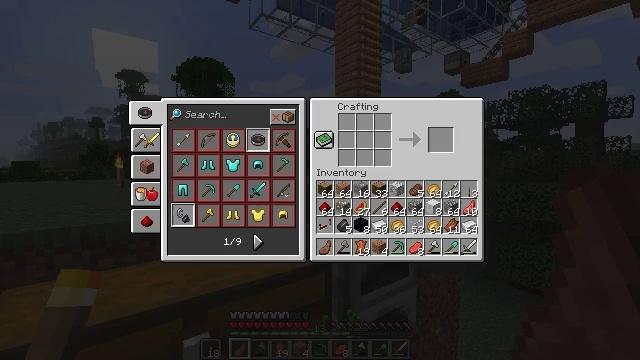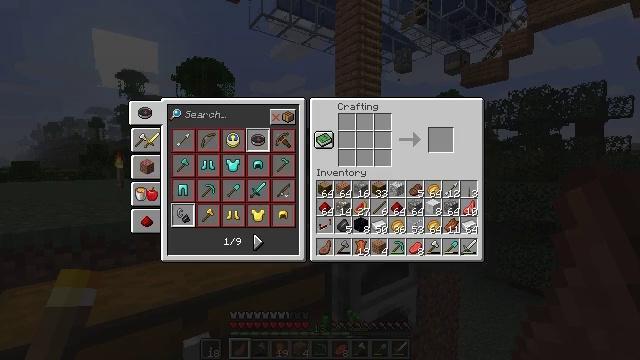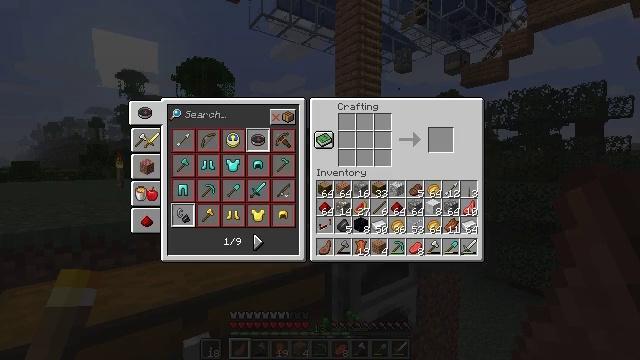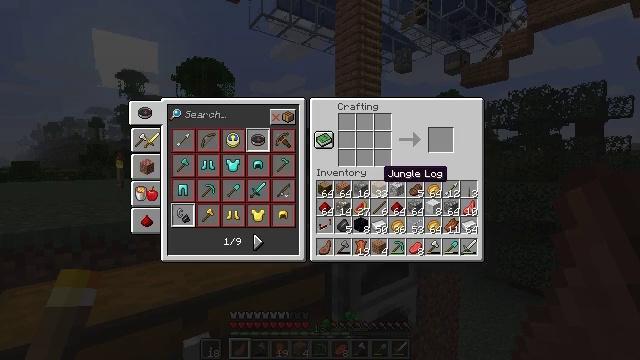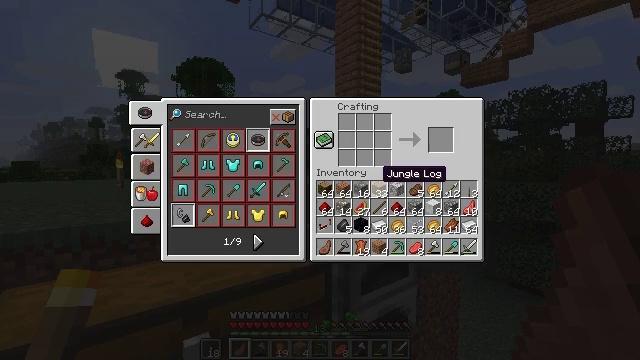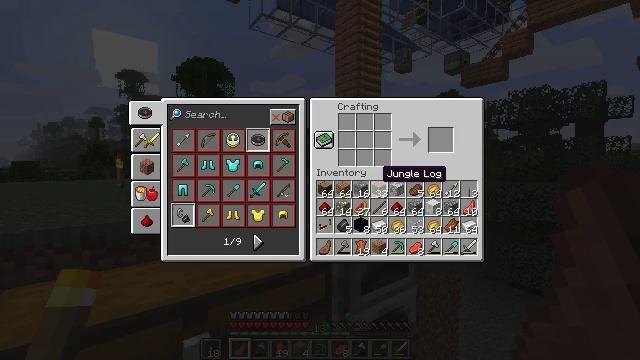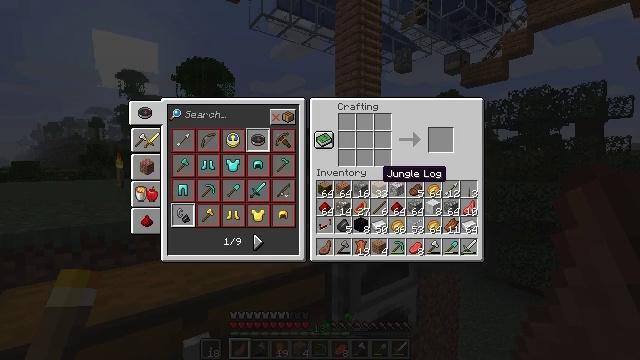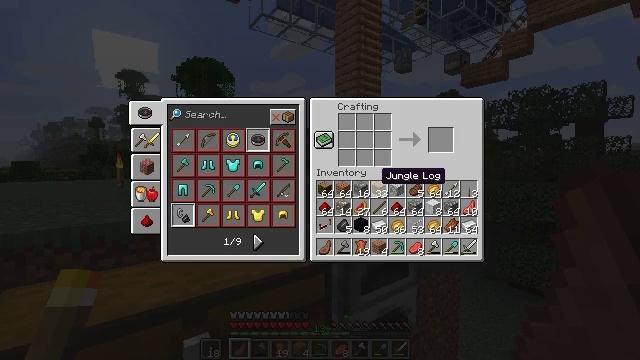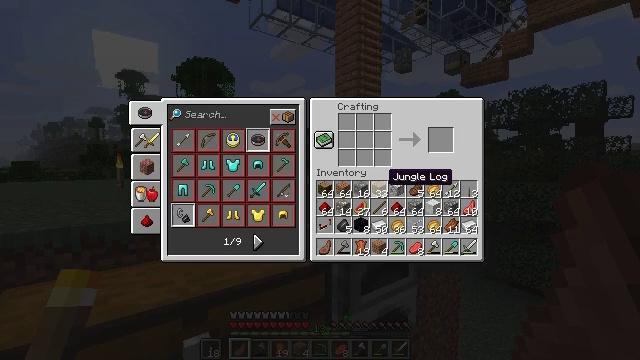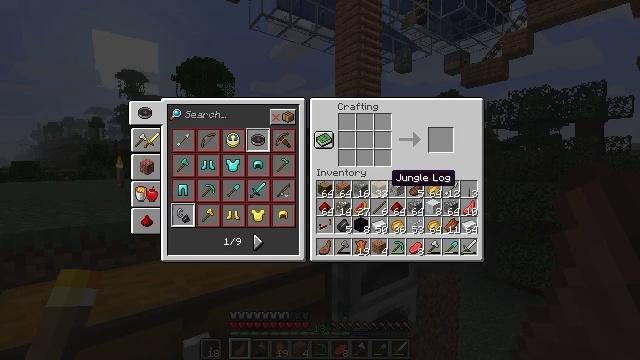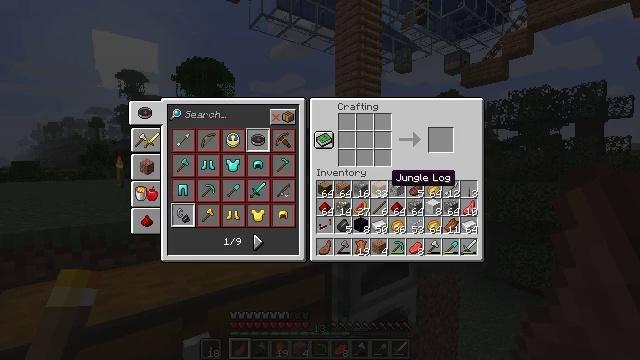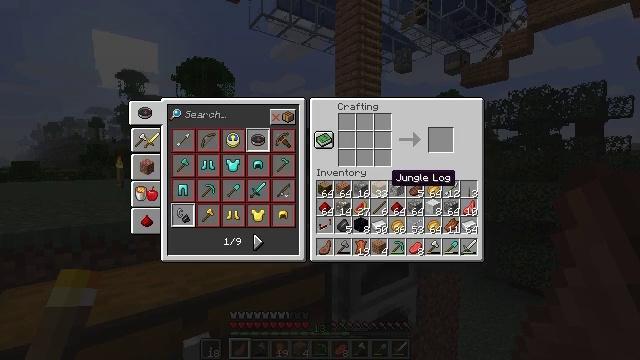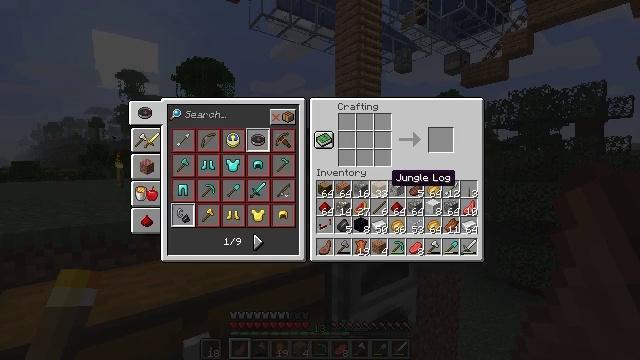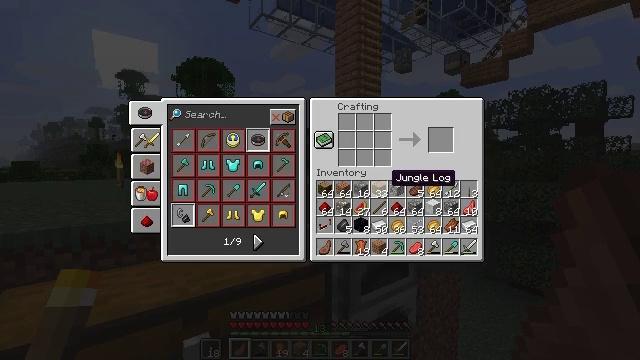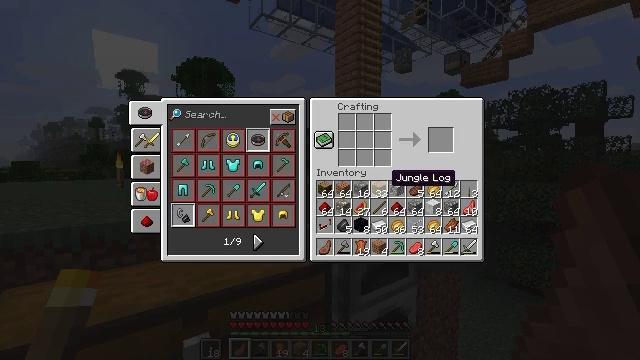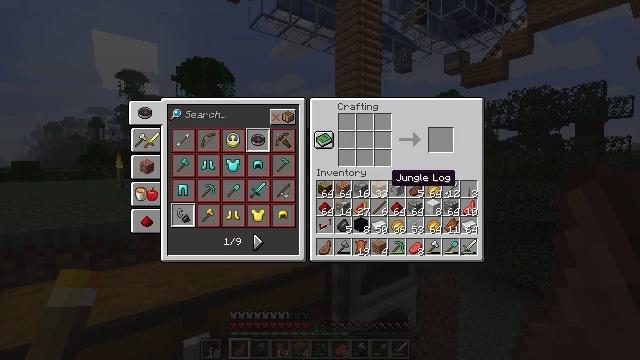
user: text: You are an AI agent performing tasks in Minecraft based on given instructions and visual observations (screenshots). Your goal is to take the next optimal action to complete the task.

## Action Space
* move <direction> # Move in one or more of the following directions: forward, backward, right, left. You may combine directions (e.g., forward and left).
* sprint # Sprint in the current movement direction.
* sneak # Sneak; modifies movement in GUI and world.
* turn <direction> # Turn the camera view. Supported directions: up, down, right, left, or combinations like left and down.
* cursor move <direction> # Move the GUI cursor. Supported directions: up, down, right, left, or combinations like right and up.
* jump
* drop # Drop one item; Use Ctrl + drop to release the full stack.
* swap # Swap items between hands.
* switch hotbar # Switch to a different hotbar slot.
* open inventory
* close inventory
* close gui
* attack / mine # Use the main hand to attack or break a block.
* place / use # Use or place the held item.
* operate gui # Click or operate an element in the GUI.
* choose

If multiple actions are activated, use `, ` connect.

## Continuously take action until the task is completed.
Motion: motion action
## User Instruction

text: In the crafting table, create a piston.
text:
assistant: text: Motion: sneak, cursor move left and down, open gui
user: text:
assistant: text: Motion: sneak, cursor move left and down
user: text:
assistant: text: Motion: sneak, cursor move left
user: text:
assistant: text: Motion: no_op
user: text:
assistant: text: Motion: no_op
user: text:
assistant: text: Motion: no_op
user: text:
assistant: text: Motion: no_op
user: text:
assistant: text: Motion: no_op
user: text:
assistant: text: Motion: no_op
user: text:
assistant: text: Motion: no_op
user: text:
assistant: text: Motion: no_op
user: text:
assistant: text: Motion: no_op
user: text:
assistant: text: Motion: no_op
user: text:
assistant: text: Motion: no_op
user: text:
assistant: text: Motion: no_op
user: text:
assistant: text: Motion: no_op
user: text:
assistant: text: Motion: no_op
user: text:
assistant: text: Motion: no_op
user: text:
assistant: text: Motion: no_op
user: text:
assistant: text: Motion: no_op
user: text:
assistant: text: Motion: close gui
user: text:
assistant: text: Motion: no_op
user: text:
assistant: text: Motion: no_op
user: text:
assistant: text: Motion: turn left
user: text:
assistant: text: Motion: turn left and down
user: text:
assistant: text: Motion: turn left and down
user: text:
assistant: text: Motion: turn left and down
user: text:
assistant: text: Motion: turn left and down
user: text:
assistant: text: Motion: no_op
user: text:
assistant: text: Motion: no_op